Question:
I have a 'EditText' with 'ImageView Plus' .
1. On click of ImageView Plus I'm inflating new layout with EditText and ImageView Minus.
2. Now, On Click of ImageView Minus. I want to remove the inflated layout. How to do this? ArrayList<View> viewList;
/* Inflating new Layout */
case R.id.ivPlus:
LayoutInflater layoutInflater = (LayoutInflater) getBaseContext()
.getSystemService(Context.LAYOUT_INFLATER_SERVICE);
addView = layoutInflater.inflate(R.layout.add_edit, null);
viewList.add(addView);
ll.addView(addView);
break;
/* Removing the inflated layout */
for (int i = 0; i < viewList.size(); i++) {
final int j = i;
ImageView minus= (ImageView ) viewList.get(j).findViewById(R.id.ivMinus);
minus.setOnClickListener(new View.OnClickListener() {
@Override
public void onClick(View v) {
LinearLayout extra_add = (LinearLayout) findViewById(R.id.lin_add);
extra_add.removeViewAt(j);
}
});
}
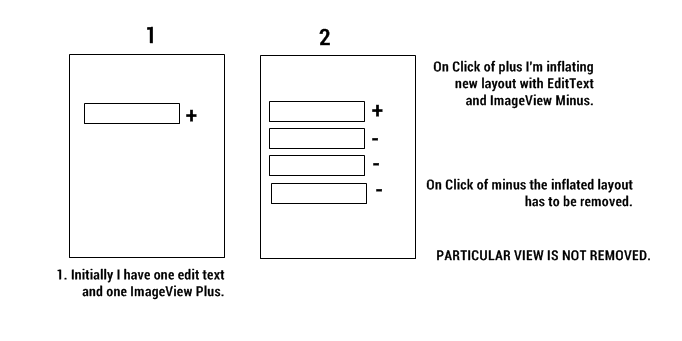
Answer: Try this, just replace your method like this and enjoy
'''
@Override
public void onClick(View v) {
switch (v.getId()) {
case R.id.button_add:
LayoutInflater layoutInflater = (LayoutInflater) getBaseContext()
.getSystemService(Context.LAYOUT_INFLATER_SERVICE);
View addView = layoutInflater
.inflate(R.layout.inflate_layout, null);
viewList.add(addView);
lin_layout.addView(addView);
Button remove = (Button) addView.findViewById(R.id.button_remove);
remove.setOnClickListener(new View.OnClickListener() {
@Override
public void onClick(View v) {
lin_layout.removeView((View) v.getParent());
viewList.remove((View) v.getParent());
}
});
break;
}
}
'''
Hope this helps and enjoy your work.